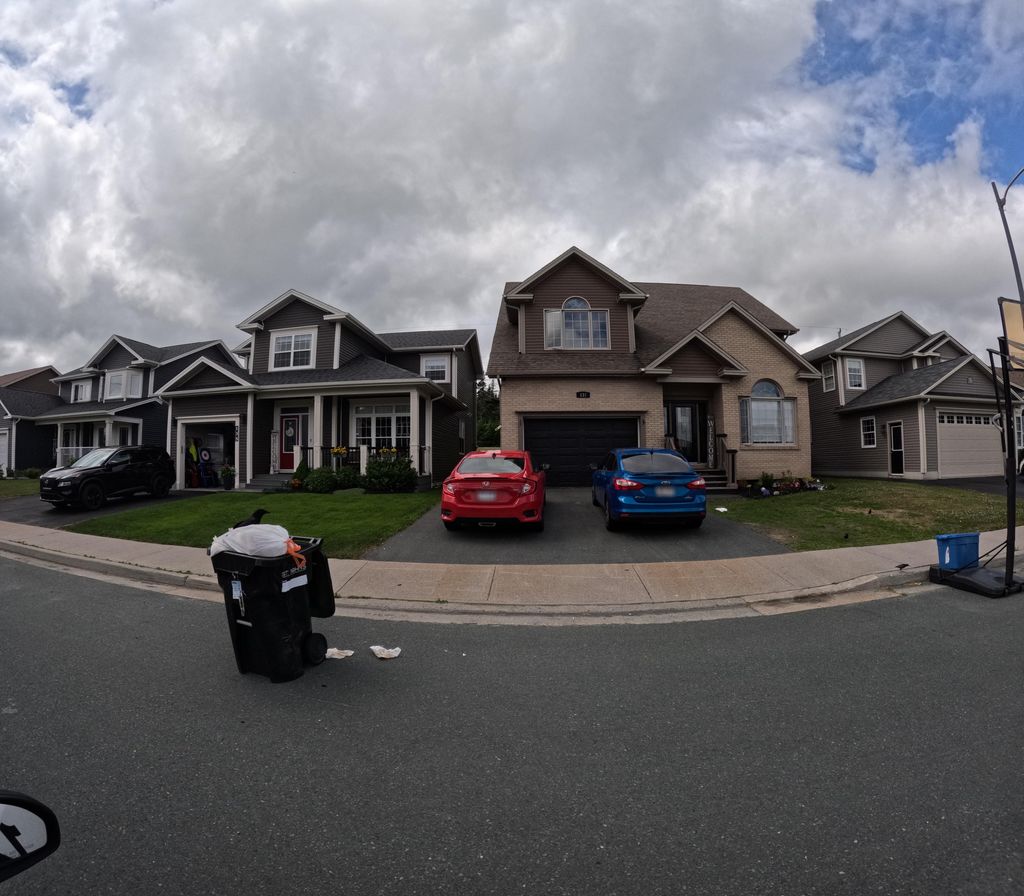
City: st_johns